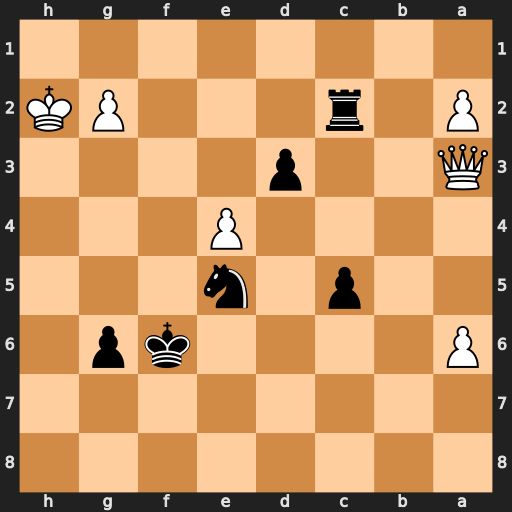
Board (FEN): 8/8/P4kp1/2p1n3/4P3/Q2p4/P1r3PK/8
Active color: b
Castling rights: -
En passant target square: -
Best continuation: d2 Qh3 d1=Q